Interaction volume radius: 5 \u00c5
Interaction volume height: 20 \u00c5
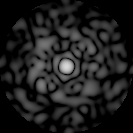
Disorder parameter: 0.8754